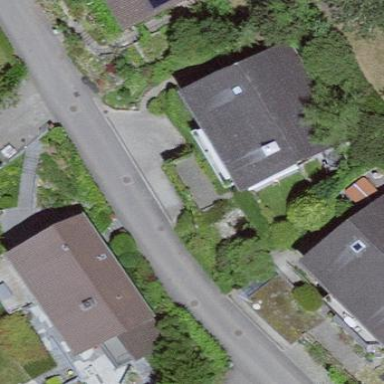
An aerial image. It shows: Residential building.